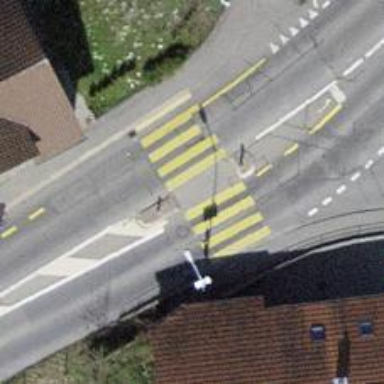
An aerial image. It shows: Uncontrolled road crossing with traffic calming island.